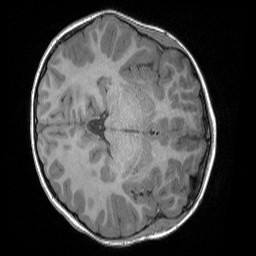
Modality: T1w
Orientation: axial
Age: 8
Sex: female
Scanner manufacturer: siemens
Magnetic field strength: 3 T
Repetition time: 1.65 s
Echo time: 0.00203 s